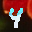
Label: 4